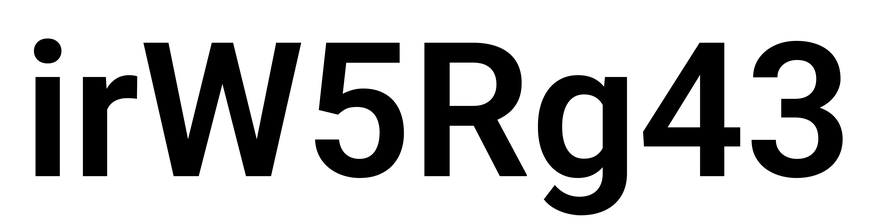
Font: Roboto_SemiBold